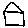
Label: house